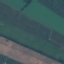
Label: AnnualCrop